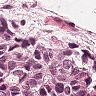
Metastatic tissue present: yes